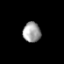
Tissue: prostate
Cell type: T cells
Senescence score: 0.781
Nuclear area (px): 348
Mean DAPI intensity: 159.399